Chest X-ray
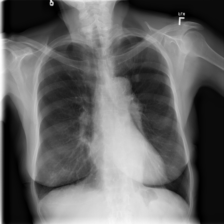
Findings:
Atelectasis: negative
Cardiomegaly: negative
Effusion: negative
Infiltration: negative
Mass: negative
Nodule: negative
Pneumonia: negative
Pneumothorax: negative
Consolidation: negative
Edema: negative
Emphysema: negative
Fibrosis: negative
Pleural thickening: negative
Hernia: negative